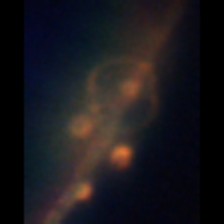
Taxon: Diatom_aggregate
Group: Diatoms